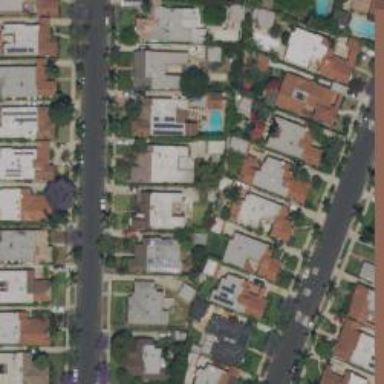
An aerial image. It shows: Neighborhood.